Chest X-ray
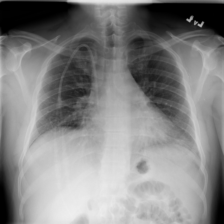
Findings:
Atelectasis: negative
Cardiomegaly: negative
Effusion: negative
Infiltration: negative
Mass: negative
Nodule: negative
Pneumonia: negative
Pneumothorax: negative
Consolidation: negative
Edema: negative
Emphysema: negative
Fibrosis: negative
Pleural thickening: negative
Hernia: negative